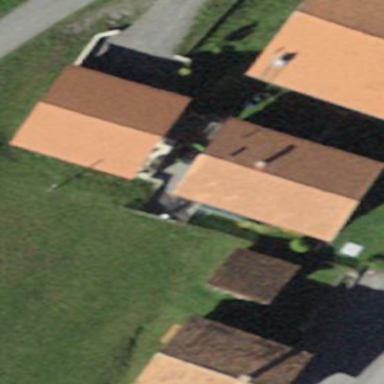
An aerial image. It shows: Detached building.